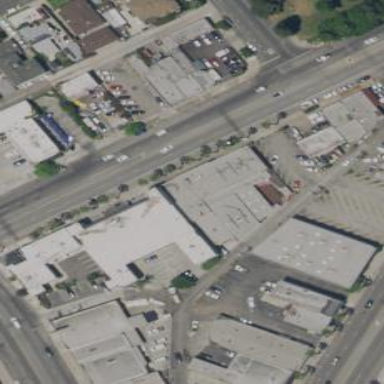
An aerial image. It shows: Social center housed in building.